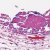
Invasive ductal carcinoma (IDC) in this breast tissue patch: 0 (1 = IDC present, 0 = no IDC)